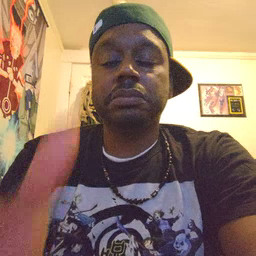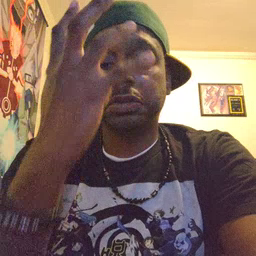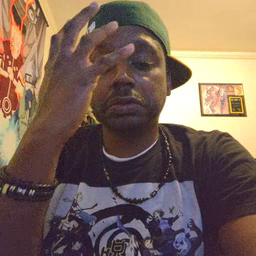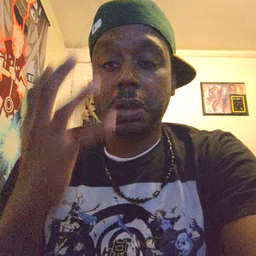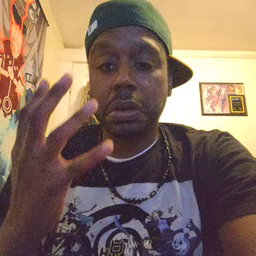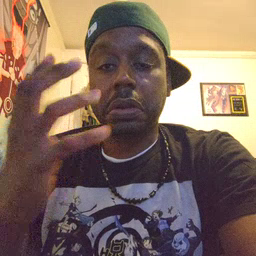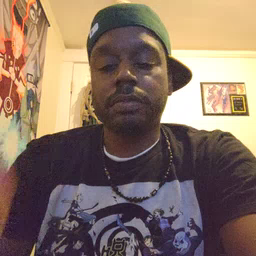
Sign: sad